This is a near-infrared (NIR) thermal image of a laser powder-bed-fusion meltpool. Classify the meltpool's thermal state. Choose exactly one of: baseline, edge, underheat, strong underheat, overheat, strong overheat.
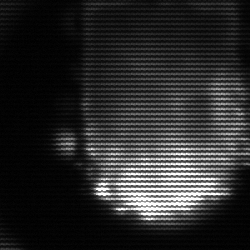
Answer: baseline